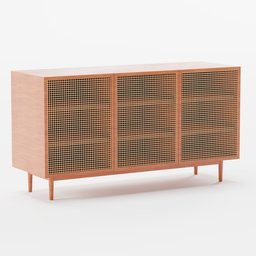
Label: furniture